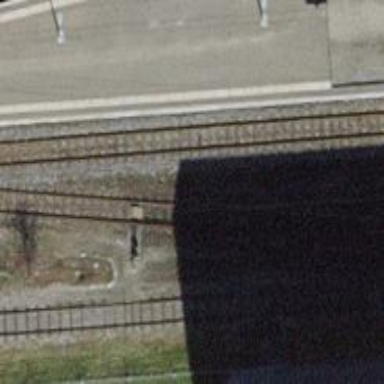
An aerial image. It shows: Narrow-gauge railway siding with 1 track. The railway line is electrified with contact line.